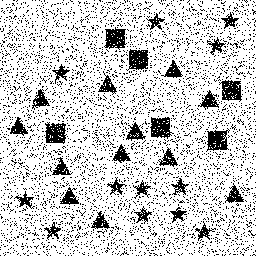
Squares: 6
Triangles: 12
Stars: 12
Total shapes: 30